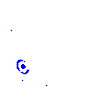
Particle: electron